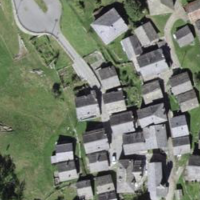
EUNIS habitat code: 54
Species observed at this site:
Leontopodium nivale